Field crop: maize
Growth stage: 1
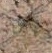
Species: salsola